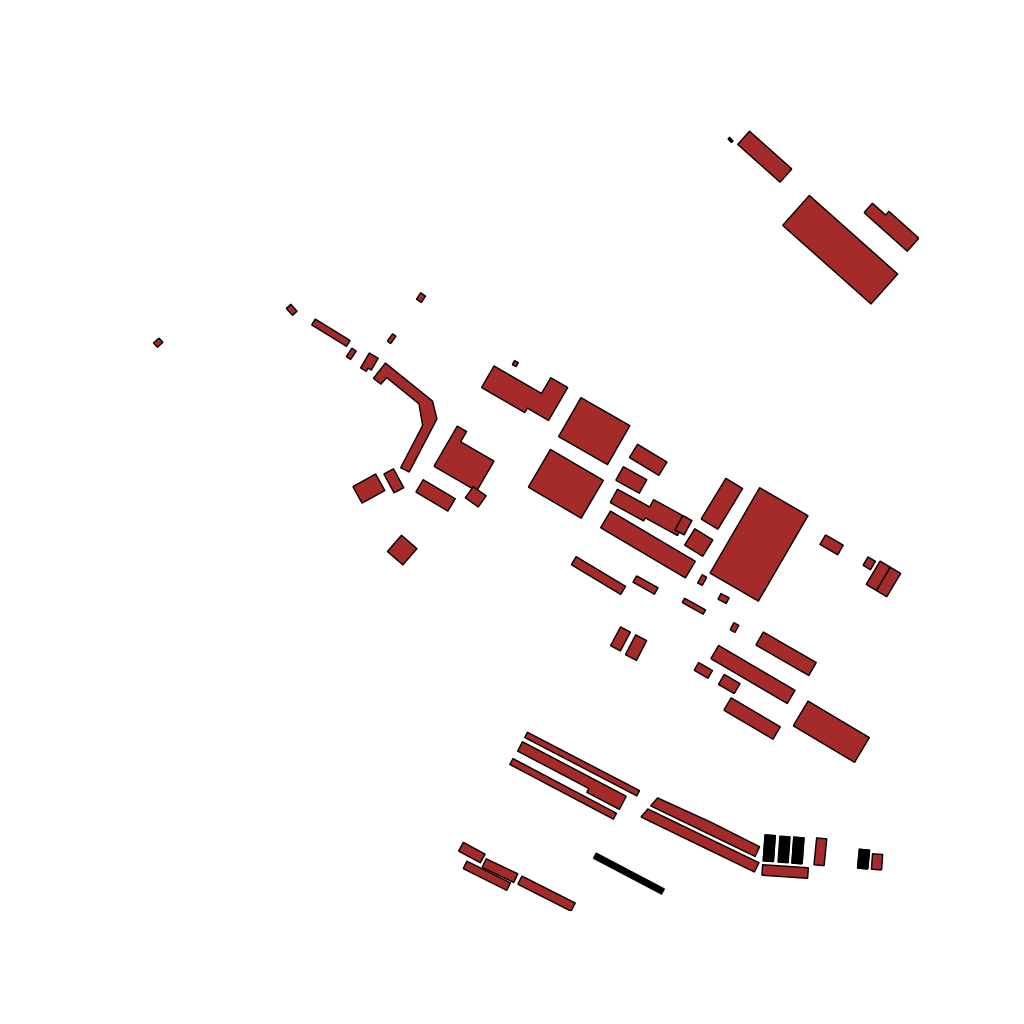
Tags: overhead vector_map, business, industrial, recreation, residential, individual_rise, low_rise, density_1, Building, Facility, 1.0 km²